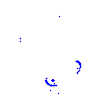
Particle: kaon